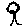
Label: tree